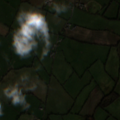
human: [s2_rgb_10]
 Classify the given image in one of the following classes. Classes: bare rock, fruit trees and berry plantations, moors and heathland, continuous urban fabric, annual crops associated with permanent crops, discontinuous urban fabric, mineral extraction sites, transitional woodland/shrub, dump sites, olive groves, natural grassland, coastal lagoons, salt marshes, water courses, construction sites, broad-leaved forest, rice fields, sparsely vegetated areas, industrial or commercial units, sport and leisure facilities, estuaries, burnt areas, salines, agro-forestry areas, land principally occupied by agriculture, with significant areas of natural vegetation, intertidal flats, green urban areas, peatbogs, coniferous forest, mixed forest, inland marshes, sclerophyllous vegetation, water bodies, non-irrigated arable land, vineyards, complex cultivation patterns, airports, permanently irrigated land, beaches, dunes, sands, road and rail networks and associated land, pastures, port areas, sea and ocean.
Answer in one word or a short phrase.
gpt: pastures